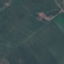
Land use / land cover: Pasture